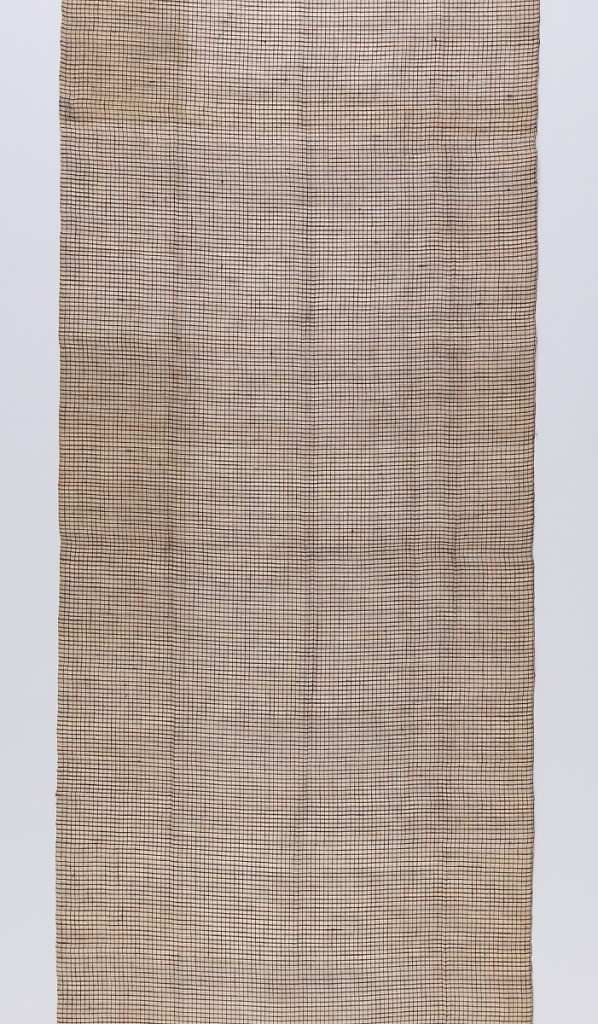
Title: Textile
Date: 19th century
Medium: piña (pineapple) fiber, cotton Technique: plain weave
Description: Sheer cream-colored ground with a fine check of blue and red cotton.